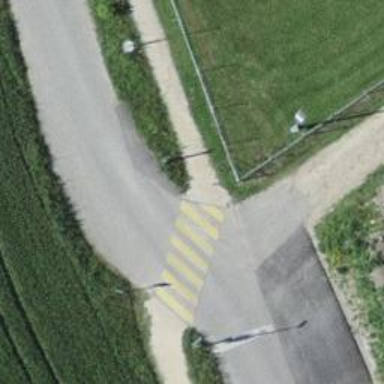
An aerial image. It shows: Marked road crossing.